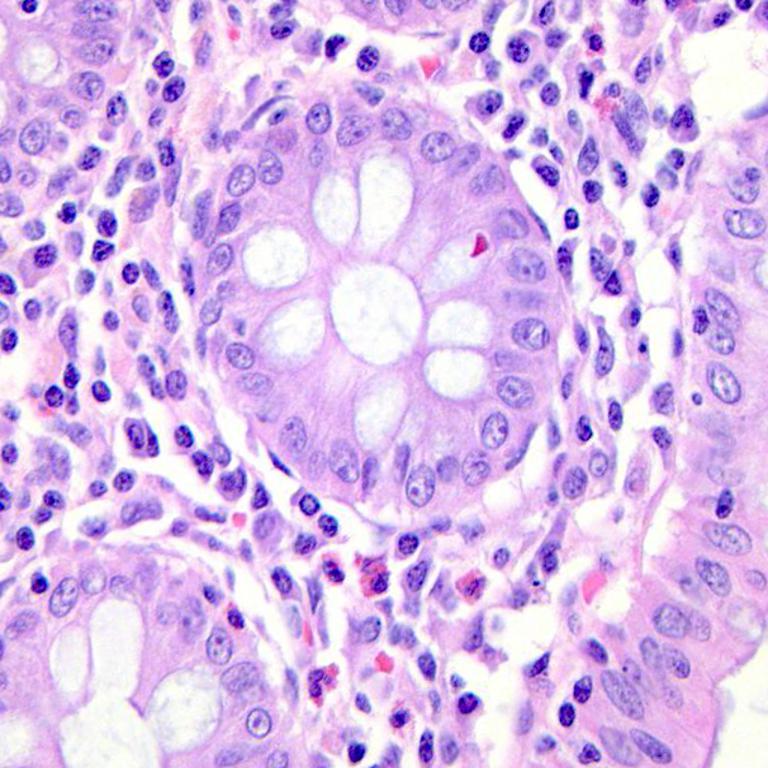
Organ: colon
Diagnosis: benign